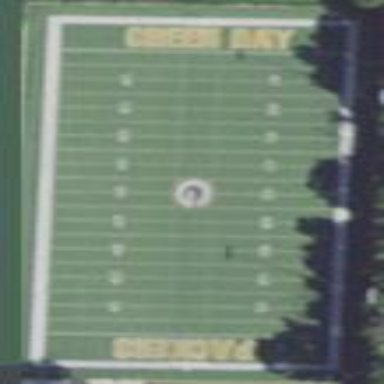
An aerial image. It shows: American football pitch.